Question: I am using <URL> which works great except that it left aligns all of the text in the header groups.
How can align the header group text to be center in the cell?
Here is a screenshot to show you how it seems to be working by default: (I want "Books" to be center aligned")
NOTE: the regular column headers ARE center aligned.

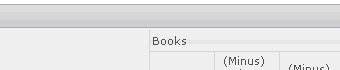
Answer: Sorry, but I can't reproduce the problem. <URL> produce the following grid with the center alignment column headers:

If you would post your demo one can examine where is the problem's origin. I suppose that some other CSS which you make the problem.